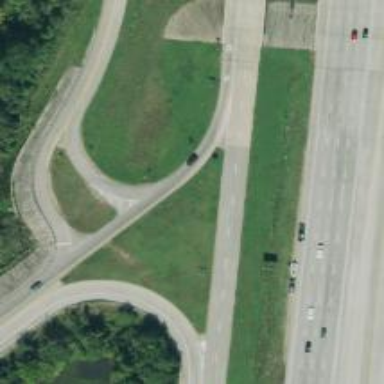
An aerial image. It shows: Primary link highway.